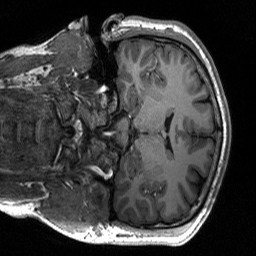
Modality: T1w
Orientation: coronal
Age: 29
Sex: male
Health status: healthy
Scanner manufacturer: siemens
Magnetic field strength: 3 T
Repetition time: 2.53 s
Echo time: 0.00219 s